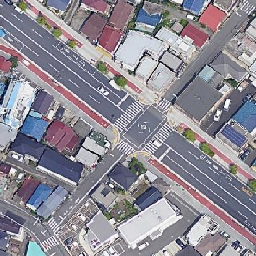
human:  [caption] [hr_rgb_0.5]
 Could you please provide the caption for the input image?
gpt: On one side of the intersection are gray houses and on the other side are small white houses.

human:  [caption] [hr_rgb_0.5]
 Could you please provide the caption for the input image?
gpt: There are no parked cars at the crossroads, surrounded by densely populated residential areas.

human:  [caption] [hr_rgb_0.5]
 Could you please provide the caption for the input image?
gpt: At the intersection, on one side is a gray house and on the other side is a small white house.

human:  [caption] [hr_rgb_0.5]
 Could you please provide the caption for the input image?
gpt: There are no parked cars at the intersection, surrounded by densely populated residential areas.

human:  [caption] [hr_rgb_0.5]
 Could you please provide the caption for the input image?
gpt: On one side of the intersection is a gray house and on the other side is a small white house.